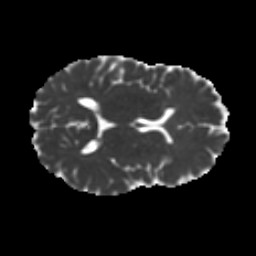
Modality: MD
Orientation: axial
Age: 38
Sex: female
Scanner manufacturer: ge
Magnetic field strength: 3 T
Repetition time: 7.8 s
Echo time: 0.0614 s